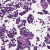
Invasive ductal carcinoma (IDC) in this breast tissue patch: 1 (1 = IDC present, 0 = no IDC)